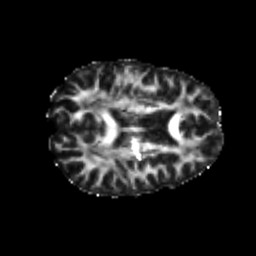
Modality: FA
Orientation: axial
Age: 24
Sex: female
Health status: healthy
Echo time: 0.074 s